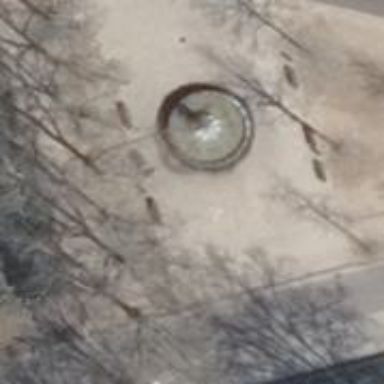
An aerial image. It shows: Fountain.